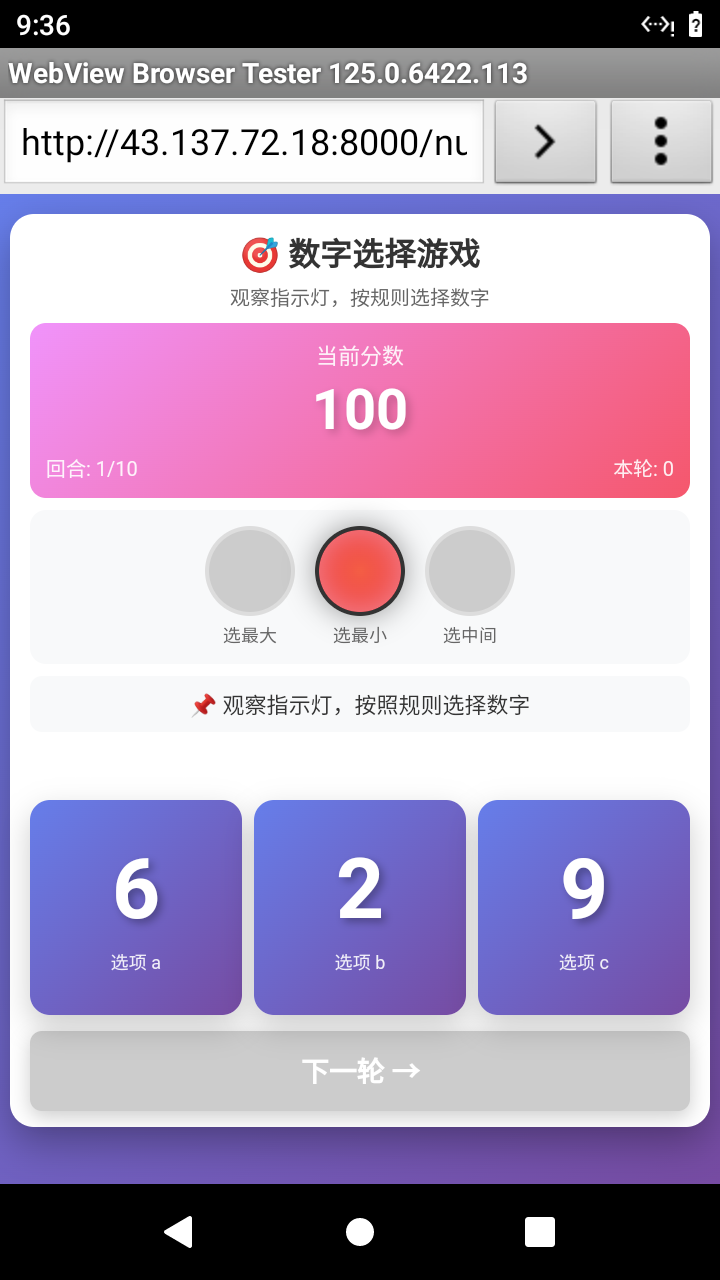

Select the correct number based on the traffic light color.
Answer: 1